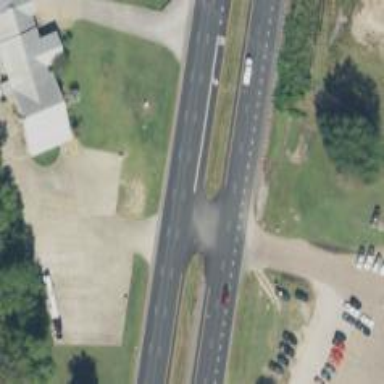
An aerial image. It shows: Trunk link highway.